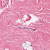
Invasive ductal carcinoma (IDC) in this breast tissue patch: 0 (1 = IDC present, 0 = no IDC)